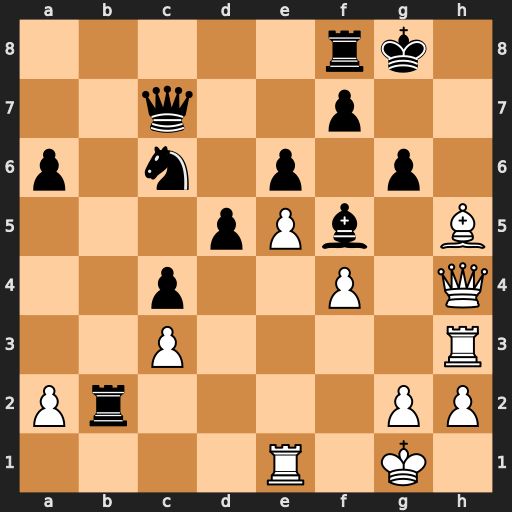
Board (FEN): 5rk1/2q2p2/p1n1p1p1/3pPb1B/2p2P1Q/2P4R/Pr4PP/4R1K1
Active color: w
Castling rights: -
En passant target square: -
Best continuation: Bg4 Qa7+ Kh1 f6 Bxf5